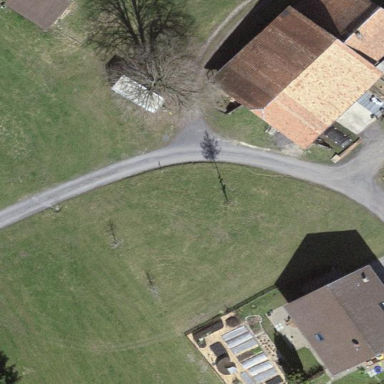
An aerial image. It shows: Farmyard area.